Question: I am developing a sports website that would be keeping a record of all tournaments in tennis, football and rugby. Now my database structure is built to hold who plays who in which tournament, so it would just be a select to display all the information. The type of workflow that I am talking about is the one that is commonly used in the sports arena where players' names are listed head to head, and the level of that match(knockout,quater final, semifinal, etc.) are also listed. I do not know the correct term for this though. I will give you an example for how it would look.

I am sure this is possible by using web technology, I am just finding it hard on where to start. Any advice or suggestions are much appreciated. Also if there are any libraries I could use for this, that would be immensely helpful.
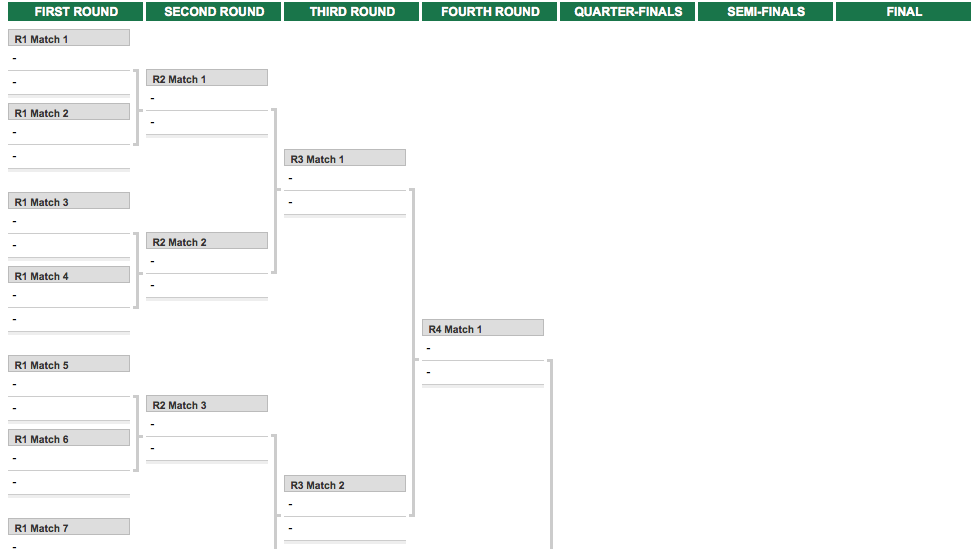
Answer: Depending on how you want to format the information you should be able to do it in a few ways.
You could use GD like you mentioned but that may be a bit tedious once you get larger and larger brackets. (I don't have a lot of exp. with GD but I know the basics)
I have implemented a 256 person ladder or bracket using html and css. This proved to be pretty simple to do and it should be able to scale easily and be easy to make changes to.